Question: As I'm learning OpenGL through LWJGL, I've been running through the tutorials on the LWJGL wiki. Specifically, <URL>.
My problem is, that despite the fact that I have duplicated that code, call for call, function for function, the two vertex attribute pointers need to be switched (so the code looks like this:
'''
GL20.glVertexAttribPointer(1, 4, GL11.GL_FLOAT, false, Vertex.sizeInBytes,
// Put the colors in attribute list 1
GL20.glVertexAttribPointer(0, 4, GL11.GL_FLOAT, false, Vertex.sizeInBytes,
Vertex.elementBytes * 4);
'''
Switching it so that the position index is 1 and the color index is 0, makes a nice gradient render, as expected. However, if I run it with the indices switched (the way I think it work, I get this:

Clearly, after studying this render for a while, the position and color data have been switched, and thus, switching the index numbers completely solves the problem, but I'm pretty sure I've followed everything correctly. What is wrong with the code? Why is this being such a bastard?
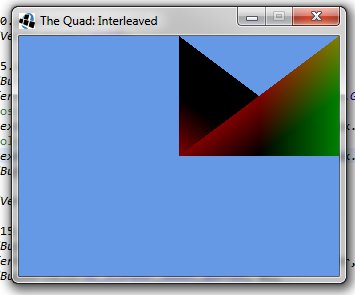
Answer: You should not be hardcoding attribute id's like that, and just hoping that they end up linked to the right shader attributes.
You need to either use glBindAttribLocation (before glLinkProgram), or glGetAttribLocation, so that you can map shader variables to their id number.